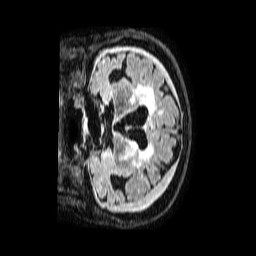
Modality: FLAIR
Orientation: coronal
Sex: female
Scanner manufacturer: philips
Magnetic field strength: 1.5 T
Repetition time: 4.8 s
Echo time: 0.3 s